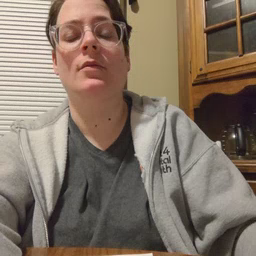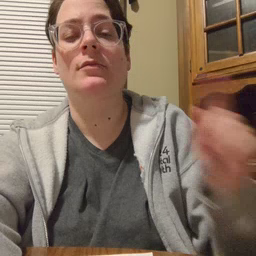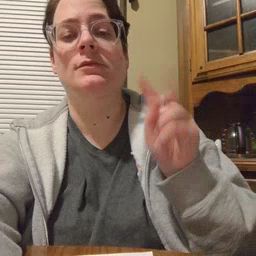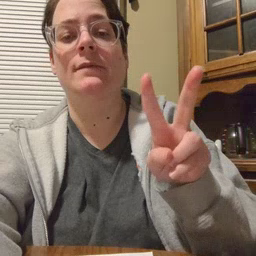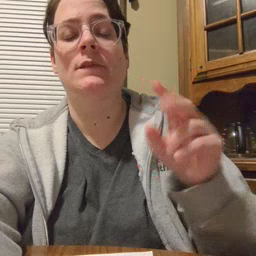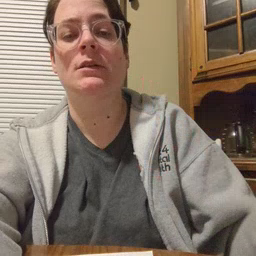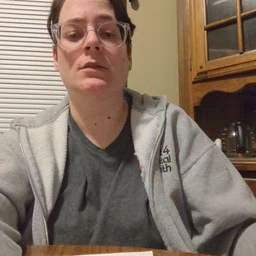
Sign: TV